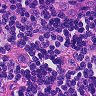
Metastatic tissue present: yes